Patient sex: M
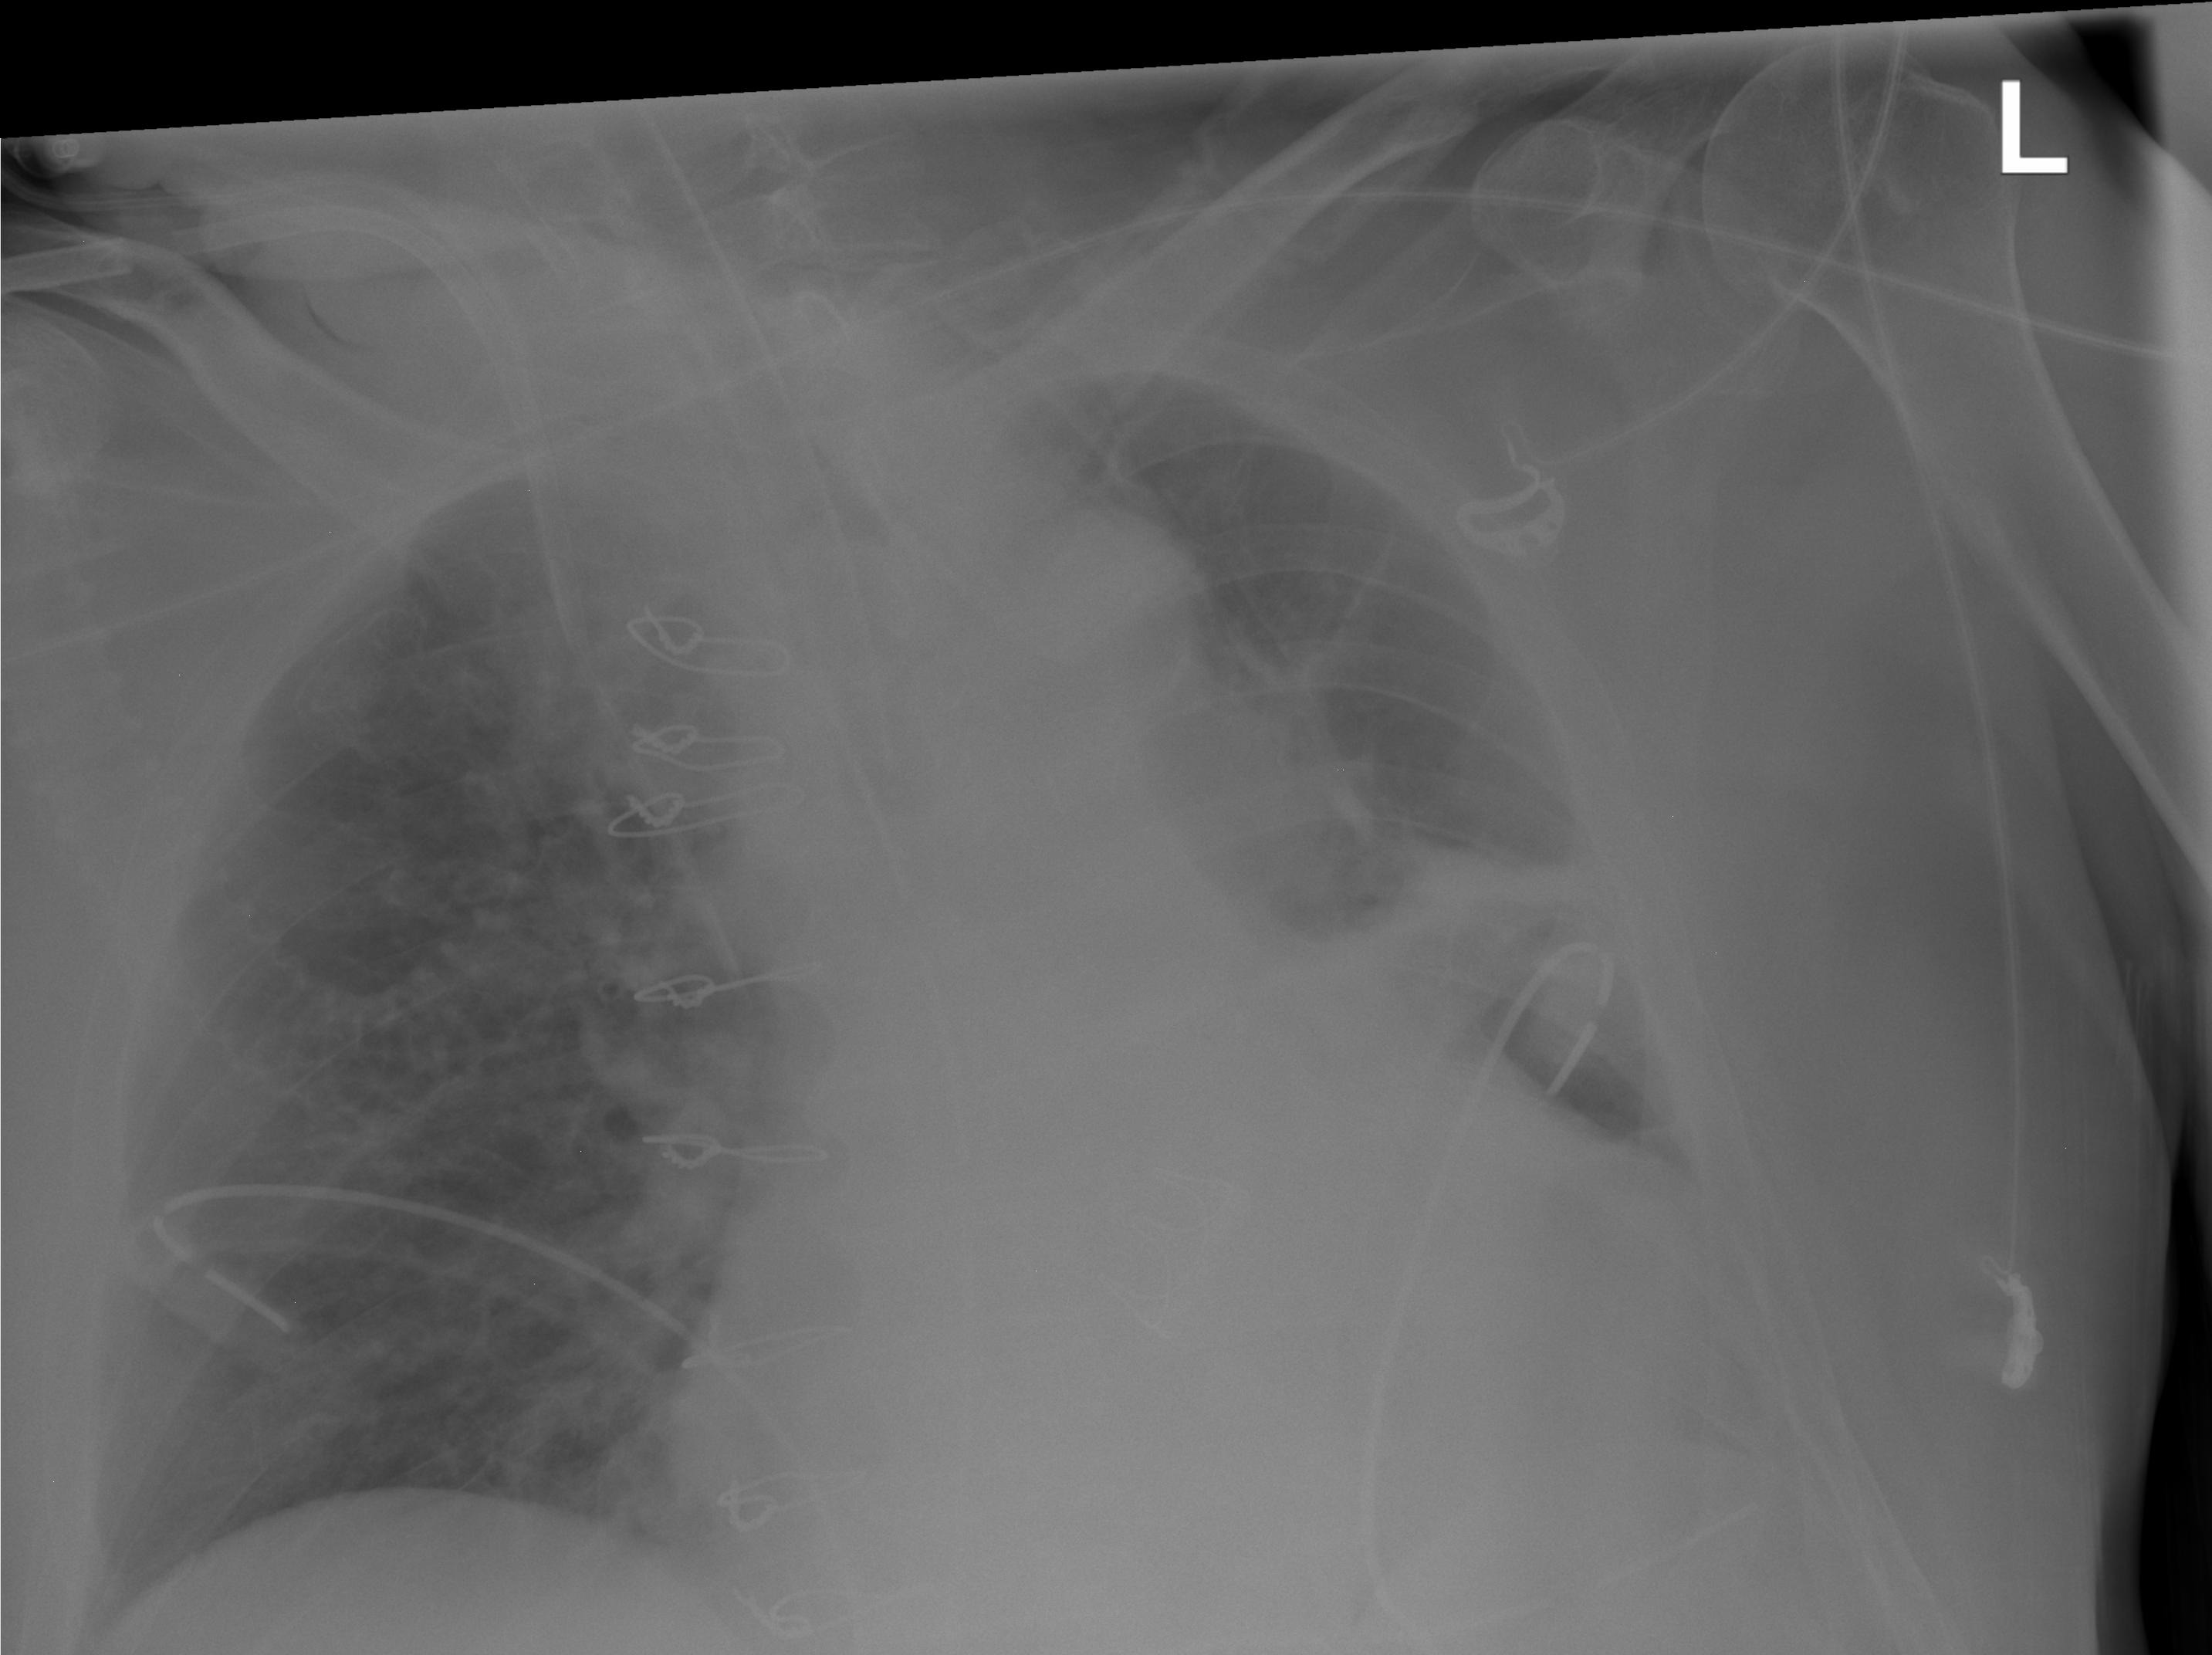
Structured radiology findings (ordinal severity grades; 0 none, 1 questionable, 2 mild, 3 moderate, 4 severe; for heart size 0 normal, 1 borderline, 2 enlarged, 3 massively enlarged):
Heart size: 2
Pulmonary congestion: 0
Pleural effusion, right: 0
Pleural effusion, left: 0
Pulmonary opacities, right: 0
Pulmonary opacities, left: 0
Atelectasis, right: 0
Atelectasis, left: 2